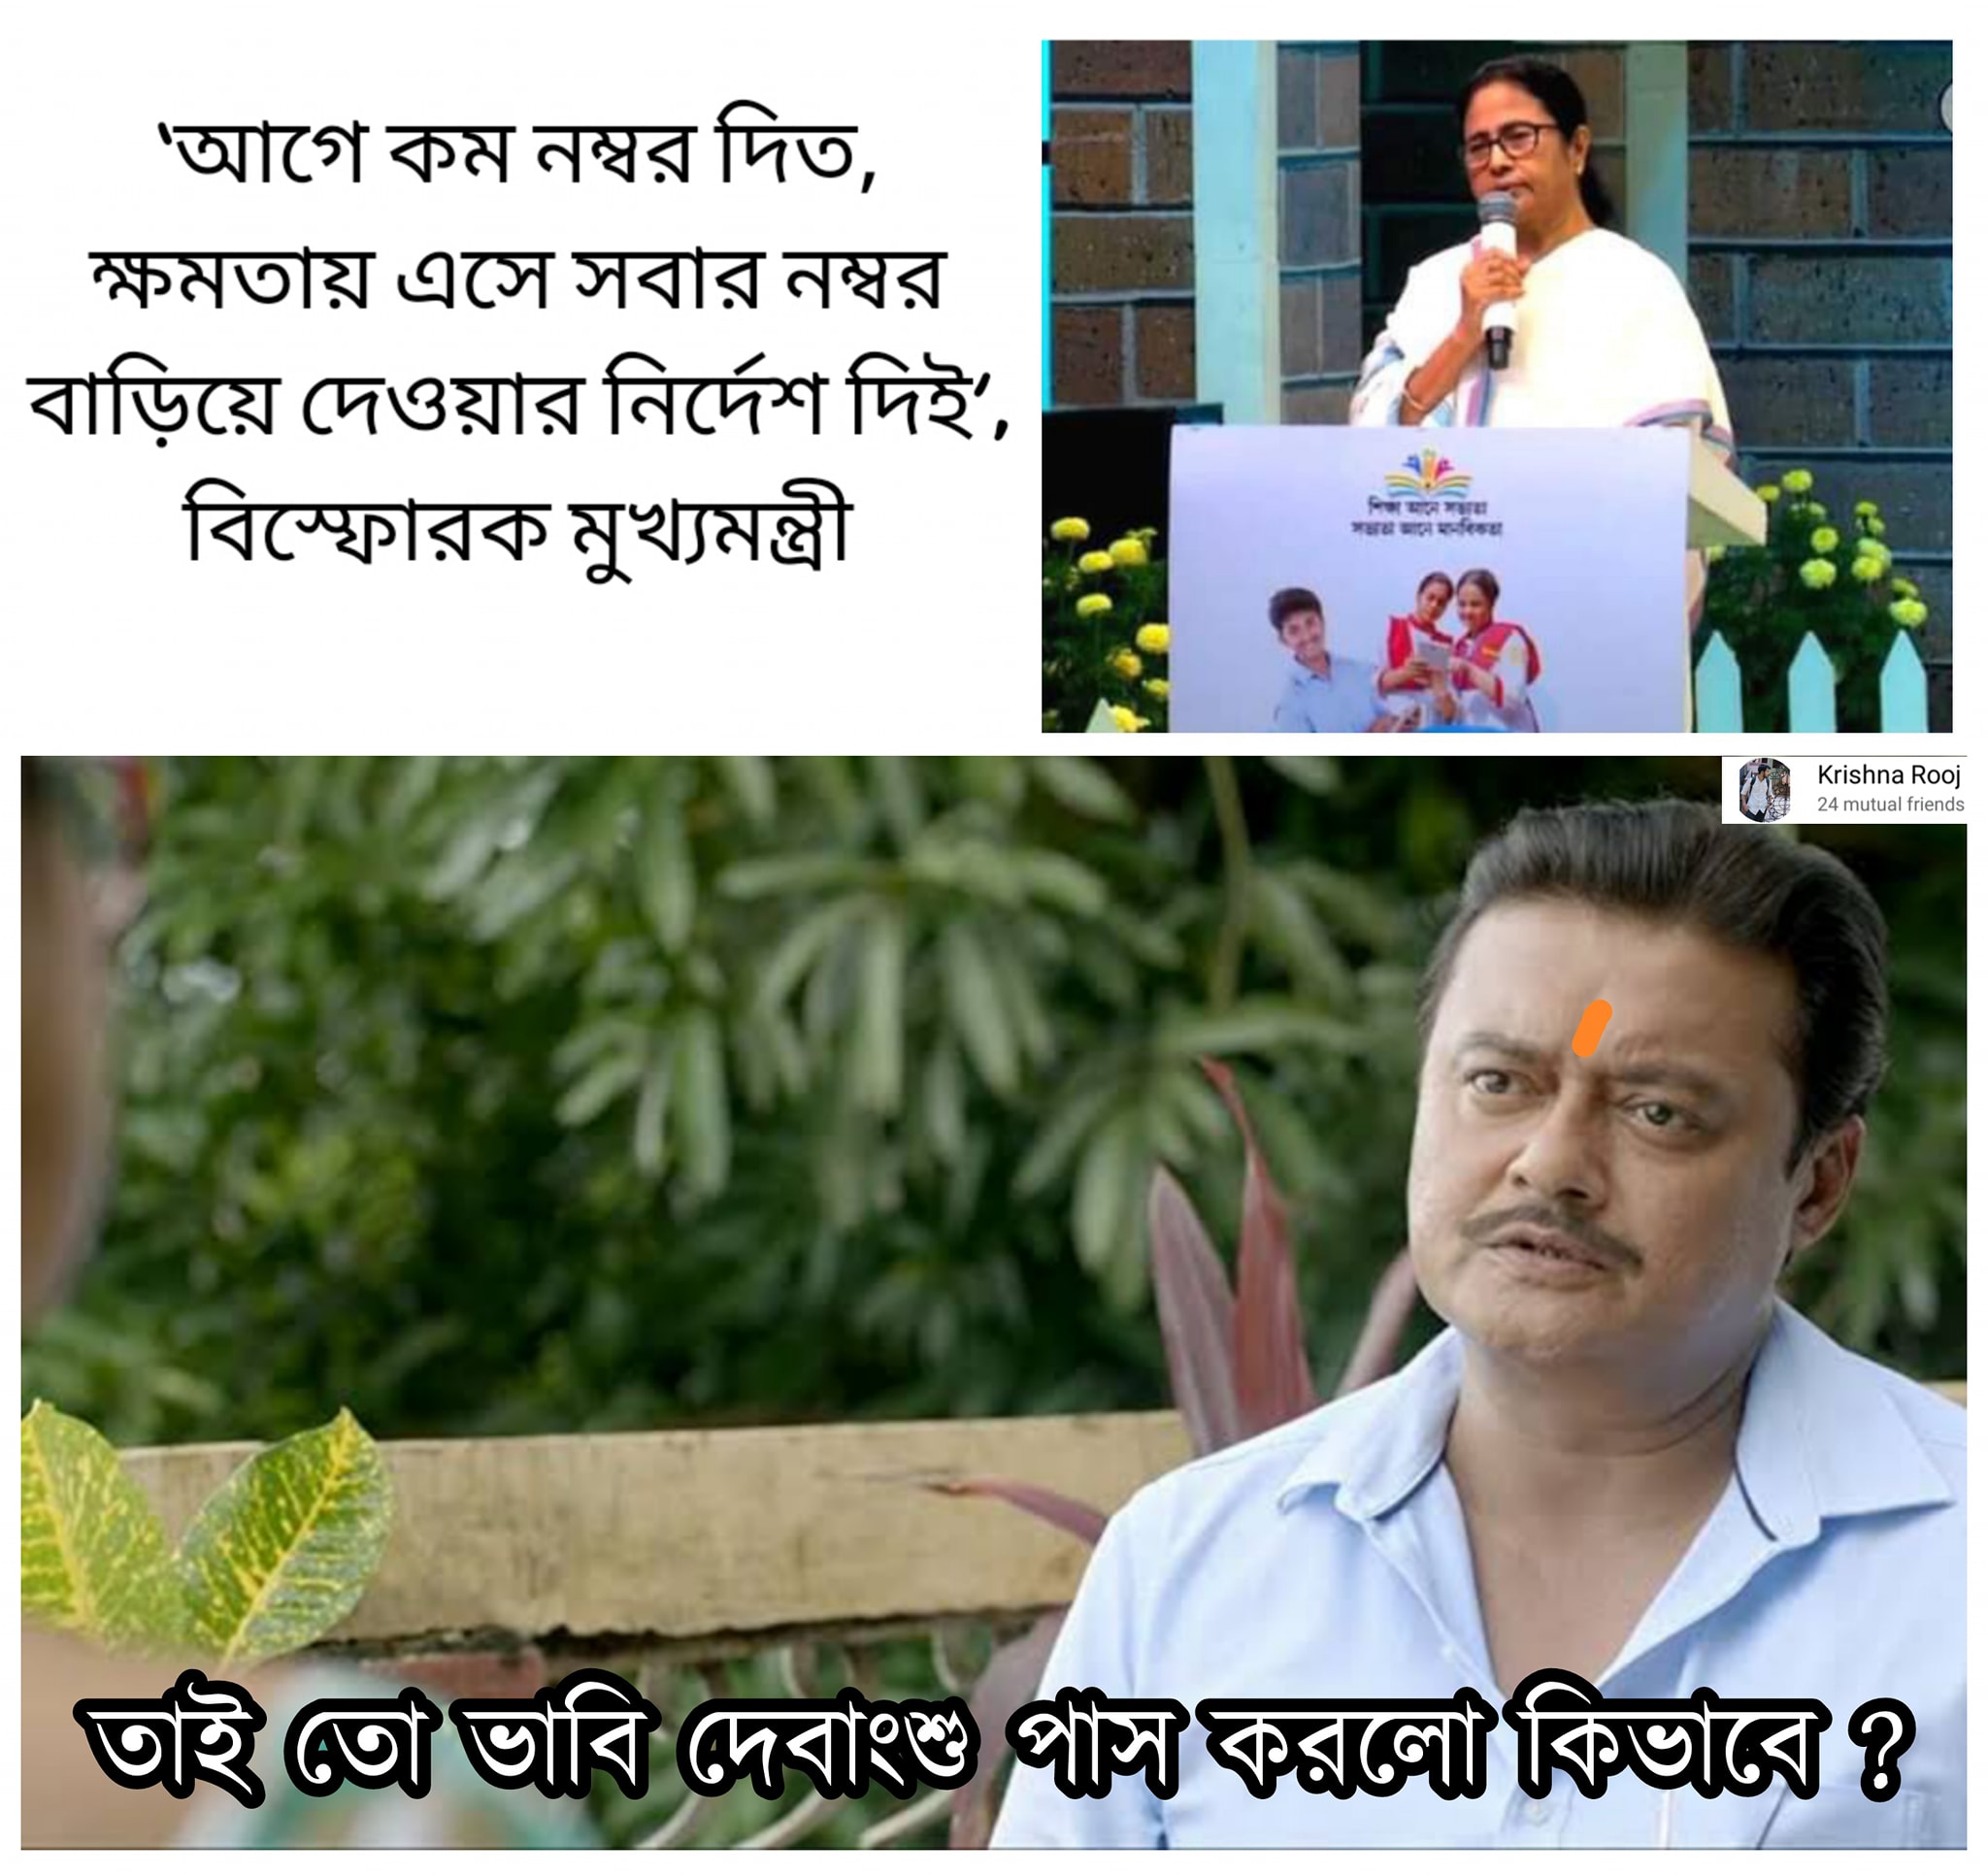
Text: আগে কম নম্বর দিত ক্ষমতায় এসে সবার নম্বর বাড়িয়ে দেওয়ার নির্দেশ দিই বিস্ফোরক মুখ্যমন্ত্রী  তাই তো ভাবি দেবাংশু পাস করলো কিভাবে
Label: Non Hate